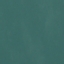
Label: SeaLake